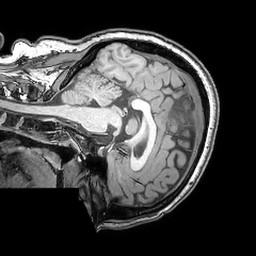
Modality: T1w
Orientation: sagittal
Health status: ill
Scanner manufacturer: philips
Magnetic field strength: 3 T
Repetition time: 0.007 s
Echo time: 0.0035 s